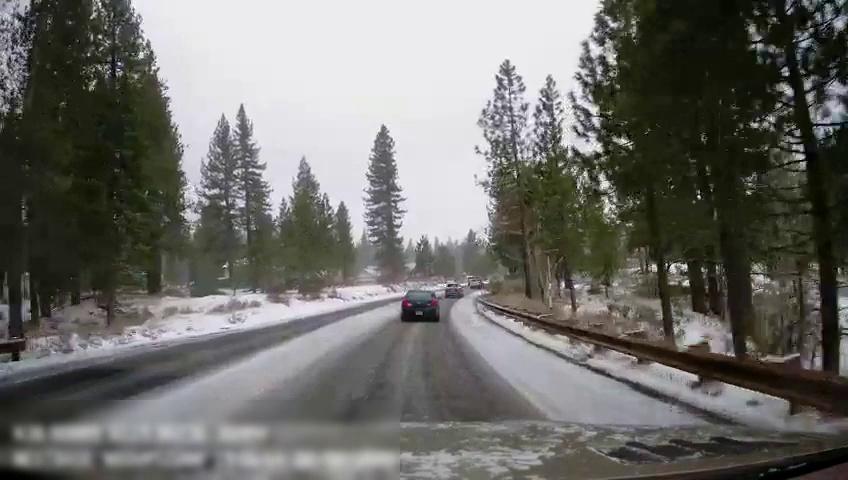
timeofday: Day
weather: Snowy
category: Drivable Space
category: Vehicles | SUV
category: Vehicles | Car
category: Vehicles | Car
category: Lanes | Opposite Lane
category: Lanes | Opposite Lane
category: Lanes | Current Lane
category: Lanes | Current Lane